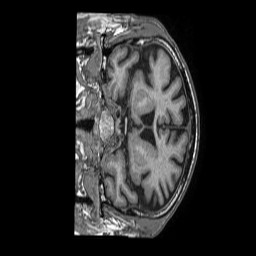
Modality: T1w
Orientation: coronal
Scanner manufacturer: philips
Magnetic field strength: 1.5 T
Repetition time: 0.007078 s
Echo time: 0.003197 s